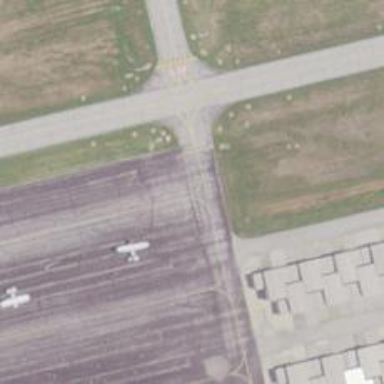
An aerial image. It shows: Image of taxiway at airport.